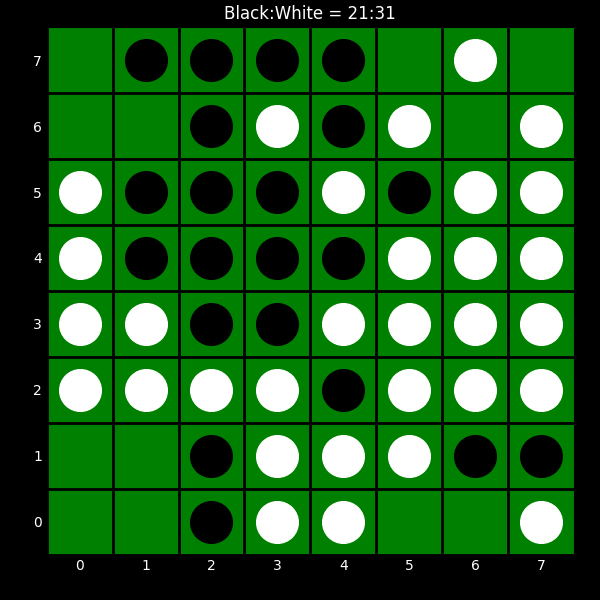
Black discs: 21
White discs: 31